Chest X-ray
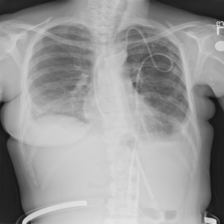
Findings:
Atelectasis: negative
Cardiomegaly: negative
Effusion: positive
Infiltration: negative
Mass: negative
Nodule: negative
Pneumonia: negative
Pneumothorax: negative
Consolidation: negative
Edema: negative
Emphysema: negative
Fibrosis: negative
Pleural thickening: negative
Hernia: negative